Question: I'm using OpenCV for image processing.
I am looking for a human body, wich I want to isolate (segment).
Currently, I am able to find the contour of the body, and approximate the contour with a Polygon. Next, I would like to use that contour in cvWatershed, to really isolate the body.
Does anyone know how I can draw a contour at an offset towards the center?
To illustrate, see the image below.

Blue: the polygon approximation of the contour
Red: the polygon I would like have, but am unable to find. (In the image above, I used photoshop...)
Here's how I find & draw the current contour:
'''
CvContourScanner scanner = cvStartFindContours(mask, pStorage, sizeof(CvContour), CV_RETR_EXTERNAL, CV_CHAIN_APPROX_SIMPLE);
CvSeq* c;
CvSeq* polyContour;
int numCont = 0;
int perimScale = 4;
int contour_approx_level = 6;
while((c = cvFindNextContour(scanner)) != NULL)
{
CvSeq* c_new;
// Polygonal approximation
c_new = cvApproxPoly(c, sizeof(CvContour), pStorage, CV_POLY_APPROX_DP, contour_approx_level, 0);
// Create the new contour
cvSubstituteContour(scanner, c_new);
numCont++;
}
polyContour = cvEndFindContours(&scanner);
int i = 0;
for(i=0, c=polyContour; c!=NULL; c = c->h_next, i++)
{
cvDrawContours(pOutput, c, cvScalar(255,125,0), cvScalar(255,255,0), -1, 2, 8);
}
/* Draw the contour at an offset towards the center here */
// Based upon the answers, I found 2 solutions
'''
: I have found two solutions, based upon the answers below:
'''
// 1) Erode -
// void cvErode( const CvArr* A, CvArr* C, IplConvKernel* B=0, int iterations=1 );
cvErode(pOutput, pOutput, NULL, 3);
// 2) Another option - draw with a black border and thick pencil:
cvDrawContours(pOutput, c, cvScalarAll(0), cvScalarAll(0), 12, 2, 8);
'''
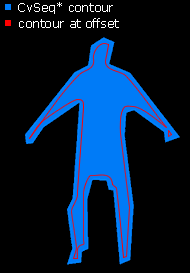
Answer: Just <URL> the blue polygon you found before getting the contour.
<URL>.
'''
// void cvErode( const CvArr* A, CvArr* C, IplConvKernel* B=0, int iterations=1 );
cvErode(pOutput, pOutput, NULL, 3);
'''